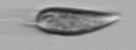
Label: Prorocentrum_triestinum